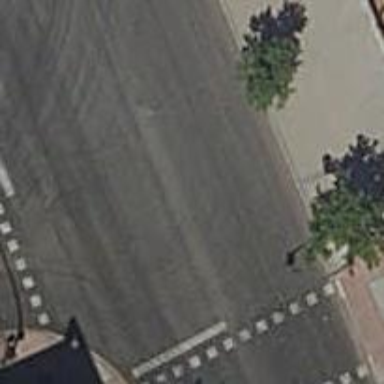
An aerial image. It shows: Road with traffic signals for signaling.